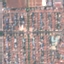
Land use / land cover: Residential